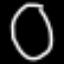
Label: donut